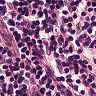
Metastatic tissue present: no